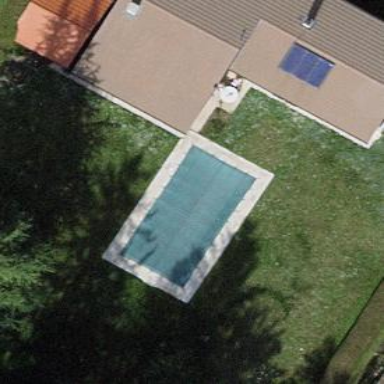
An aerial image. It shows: Outdoor swimming pool on leisure land.